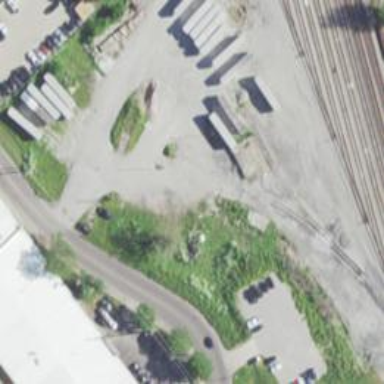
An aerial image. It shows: Rail spur service.